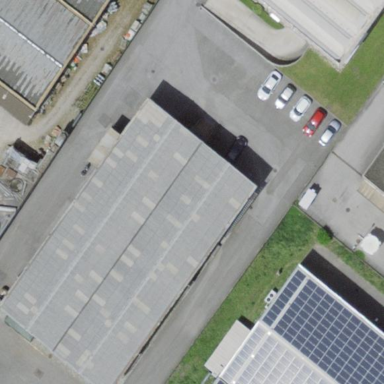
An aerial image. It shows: Industrial building.